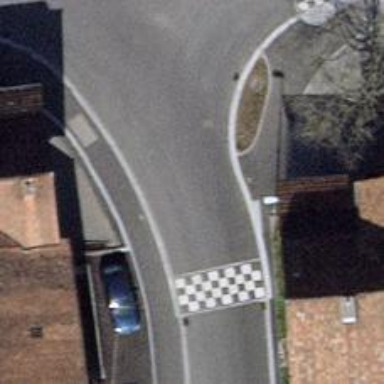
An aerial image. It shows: Unmarked road crossing.